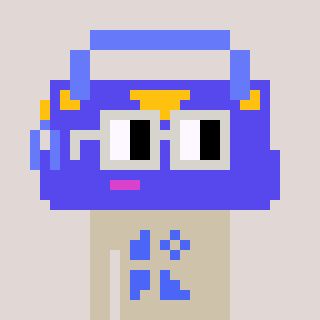
a pixel art character with square light gray glasses, a bag-shaped head and a bege-colored body on a warm background